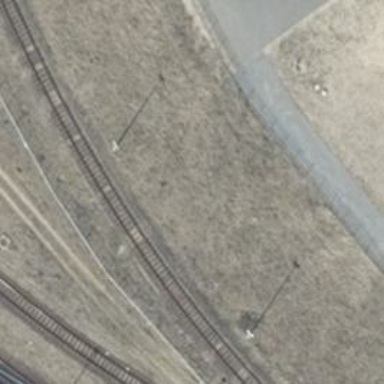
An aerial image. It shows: Railway yard.